Question:
Hi Everyone,
I am trying to write a VBA code to write a chart similar to the one in the image. (What is shown would be sufficient; a couple "nice to haves" are below).
I have used the macro recorder and changed it a little bit to come up with this:
'''
ActiveSheet.Shapes.AddChart2(201, xlColumnClustered).Select
ActiveChart.SetSourceData Source:=Range("$B$8:$i$13")
ActiveSheet.Shapes("Chart 1").IncrementLeft -111
ActiveSheet.Shapes("Chart 1").IncrementTop 244.8
ActiveSheet.Shapes("Chart 1").ScaleWidth 1.7225, msoFalse, msoScaleFromTopLeft
'''
This gets me everything I need, but also has other data that I don't need.
I need to have total cost only (not direct cost) and model cost only (no baseline)
I also tried adding each series one by one like this:
'''
ActiveSheet.Shapes.AddChart2(202, xlColumnClustered).Select
With ActiveChart.SeriesCollection.NewSeries
.XValues = ActiveSheet.Range("D8:i8")
.Name = ActiveSheet.Range("$d$9")
.Values = ActiveSheet.Range("D11:i11")
End With
'''
But that doesn't look at all like what I expected it to look like.
Now the nice-haves:
- would like to have the data labels written vertically, because I need to keep all 4 decimal places
- I don't need to have "model" written under each column; instead, would ike to have the Places written there in an angle
- in the legend "Total cost" is shown next to each place; would be better to put it in the title once.
Any directional guidance on how how I should approach this problem would be greatly appreciated!
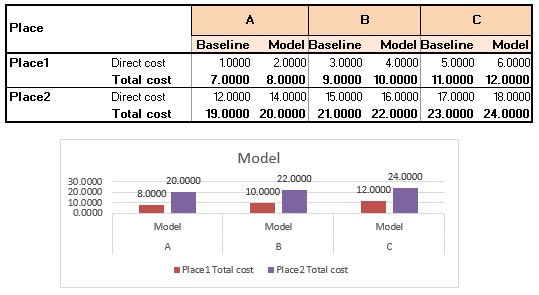
Answer: For anyone interested, this is what I came up with. It seems to be working fine.
The sub is called from another sub, and the inputs are the rows and columns of the data table.
Sub writegraph(startrow As Integer, lastrow As Integer, lastcol As Integer)
'''
Range("A3").Select 'otherwise graph can give unpredictable results
Dim i As Integer, j As Integer, g As Integer
Dim objCht As ChartObject
Dim graph(0 To 1) As String
Dim xval As Range
Dim val As Range
graph(0) = "BASELINE"
graph(1) = "MODEL"
'create x values = to each of the products
For j = 4 To lastcol - 1 Step 2
If xval Is Nothing Then
Set xval = ActiveSheet.Cells(startrow, j)
Else
Set xval = Application.Union(xval, ActiveSheet.Cells(startrow, j))
End If
Next j
' create the graphs
For g = 0 To UBound(graph)
ActiveSheet.Shapes.AddChart2(201, xlColumnClustered).Select
ActiveChart.ChartTitle.Text = graph(g) & " (Total cost)"
ActiveChart.Parent.Name = graph(g)
'loop through each of the places
For i = startrow + 2 To lastrow Step 2
Set val = Nothing
'loop through each of the products and set the values for the graph
For j = 4 To lastcol - 1 Step 2
If val Is Nothing Then
Set val = ActiveSheet.Cells(i, j + g)
Else
Set val = Application.Union(val, ActiveSheet.Cells(i, j + g))
End If
Next j
'write the series for the graph
With ActiveChart.SeriesCollection.NewSeries
.XValues = xval
.Name = ActiveSheet.Cells(i, 2)
.Values = val
.ApplyDataLabels
.DataLabels.Orientation = xlUpward
End With
Next i
'show y axis labels
ActiveChart.SetElement (msoElementPrimaryValueAxisShow)
'show legend. (ideally could show plant instead below each bar; not sure how to do that)
ActiveChart.SetElement (msoElementLegendBottom)
'reduce the hight of the bar, so the data labels fit
ActiveChart.PlotArea.Select
Selection.Height = 110
Selection.Top = 60
'add tick marks
ActiveChart.Axes(xlCategory).MajorTickMark = xlCross
ActiveChart.Axes(xlCategory).Format.Line.ForeColor.RGB = RGB(0, 0, 0)
'move the chart on the page
ActiveSheet.Shapes(graph(g)).Left = ActiveSheet.Cells(lastrow + 2, 3).Left
ActiveSheet.Shapes(graph(g)).Height = ActiveSheet.Range(Cells(lastrow + 2, 2), Cells(lastrow + 12, 2)).Height
ActiveSheet.Shapes(graph(g)).Width = ActiveSheet.Range(Cells(lastrow + 2, 3), Cells(lastrow + 2, lastcol)).Width
Next g
ActiveSheet.Shapes("BASELINE").Top = ActiveSheet.Cells(lastrow + 2, 2).Top
ActiveSheet.Shapes("MODEL").Top = ActiveSheet.Cells(lastrow + 14, 2).Top
'''
End Sub